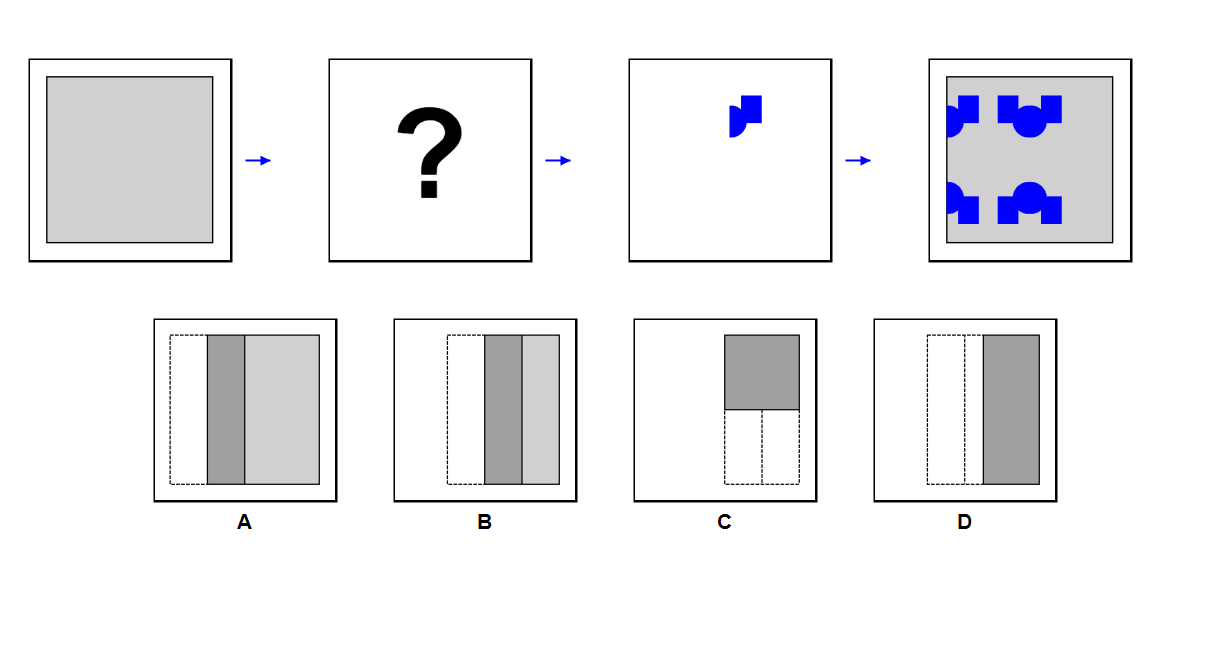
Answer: D